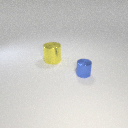
small blue metal cylinder in front of large yellow metal cylinder